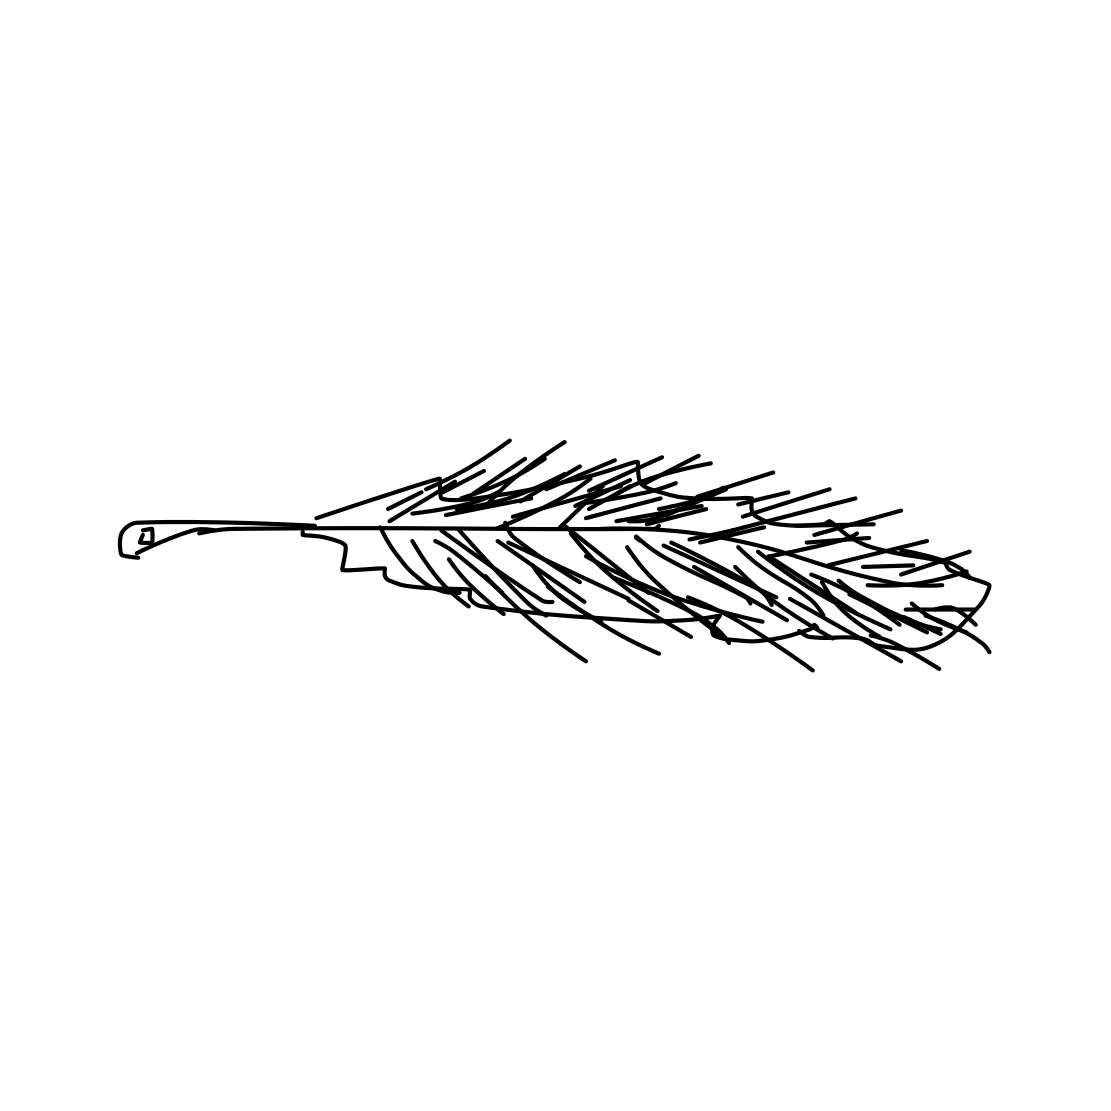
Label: feather